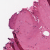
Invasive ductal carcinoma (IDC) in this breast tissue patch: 0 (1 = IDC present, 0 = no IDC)